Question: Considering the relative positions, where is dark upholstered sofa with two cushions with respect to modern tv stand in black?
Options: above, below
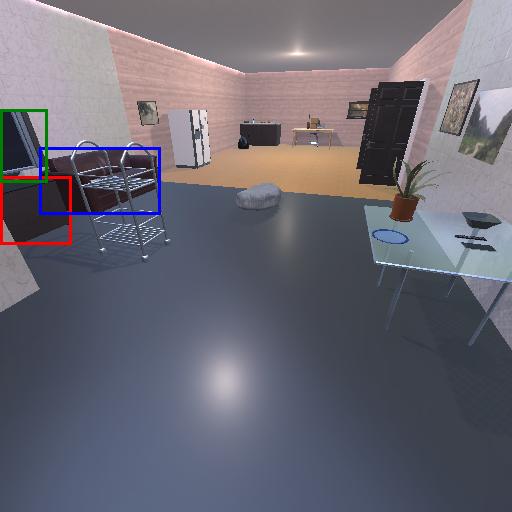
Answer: above